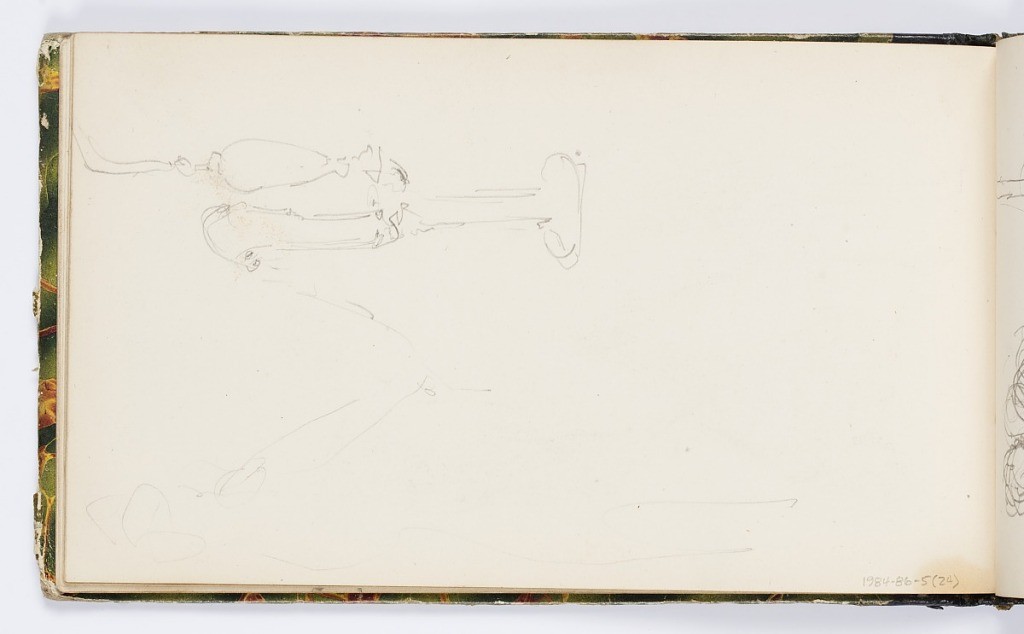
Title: Sketchbook Page
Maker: Kenyon Cox, American, 1856–1919
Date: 1875
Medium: Graphite on paper
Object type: Sketchbook folio
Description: Sketch in upper left, possibly of a candlestick.